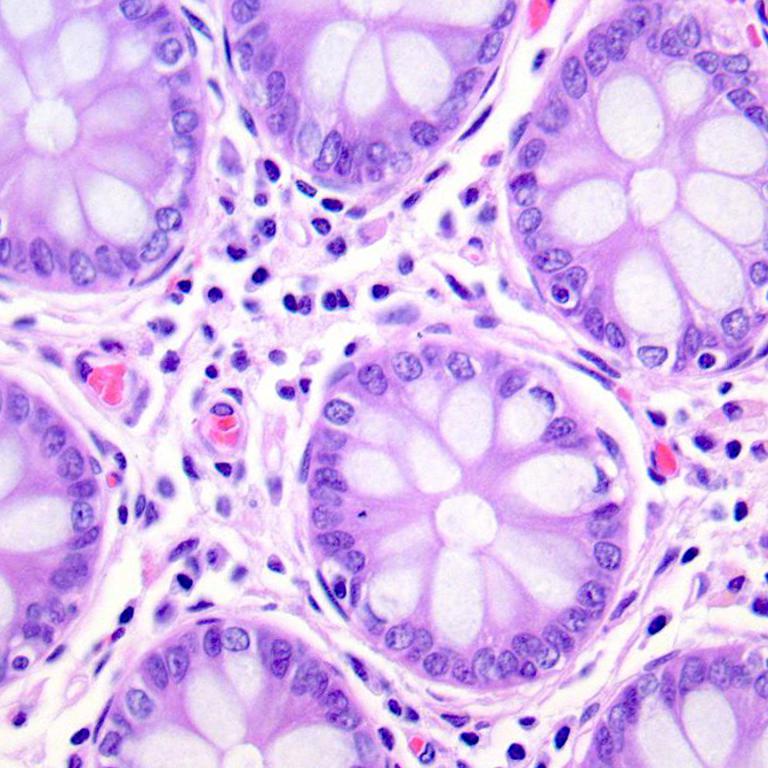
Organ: colon
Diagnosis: benign